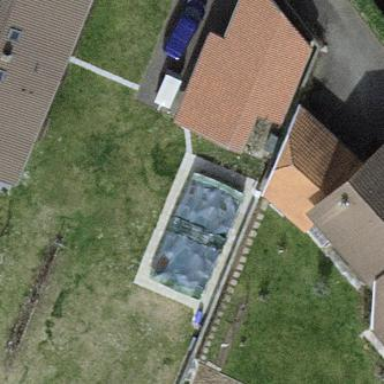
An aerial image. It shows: Swimming pool located in leisure land.